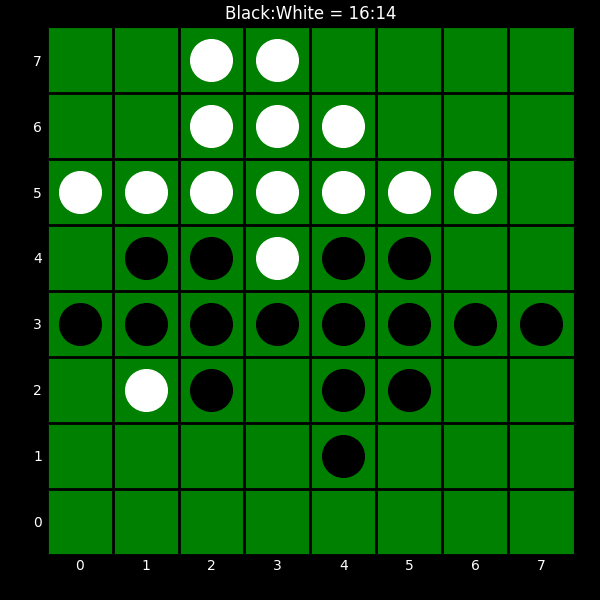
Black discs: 16
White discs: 14